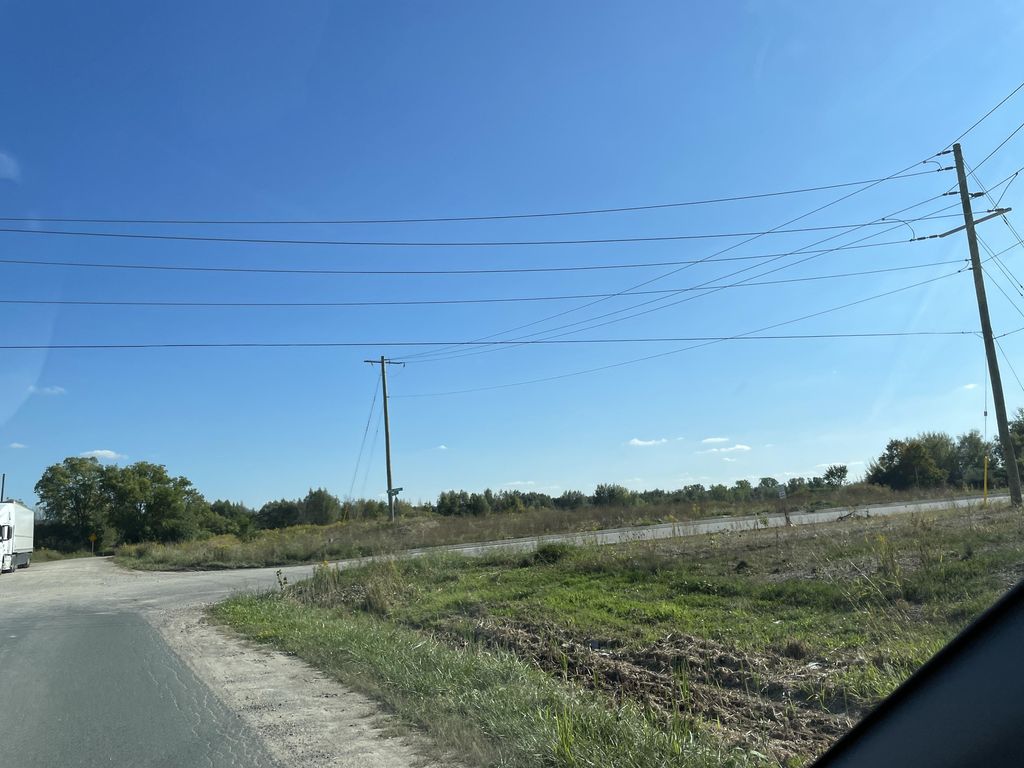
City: kitchener-waterloo